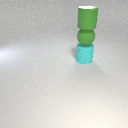
large green rubber cylinder above large green rubber sphere